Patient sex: F
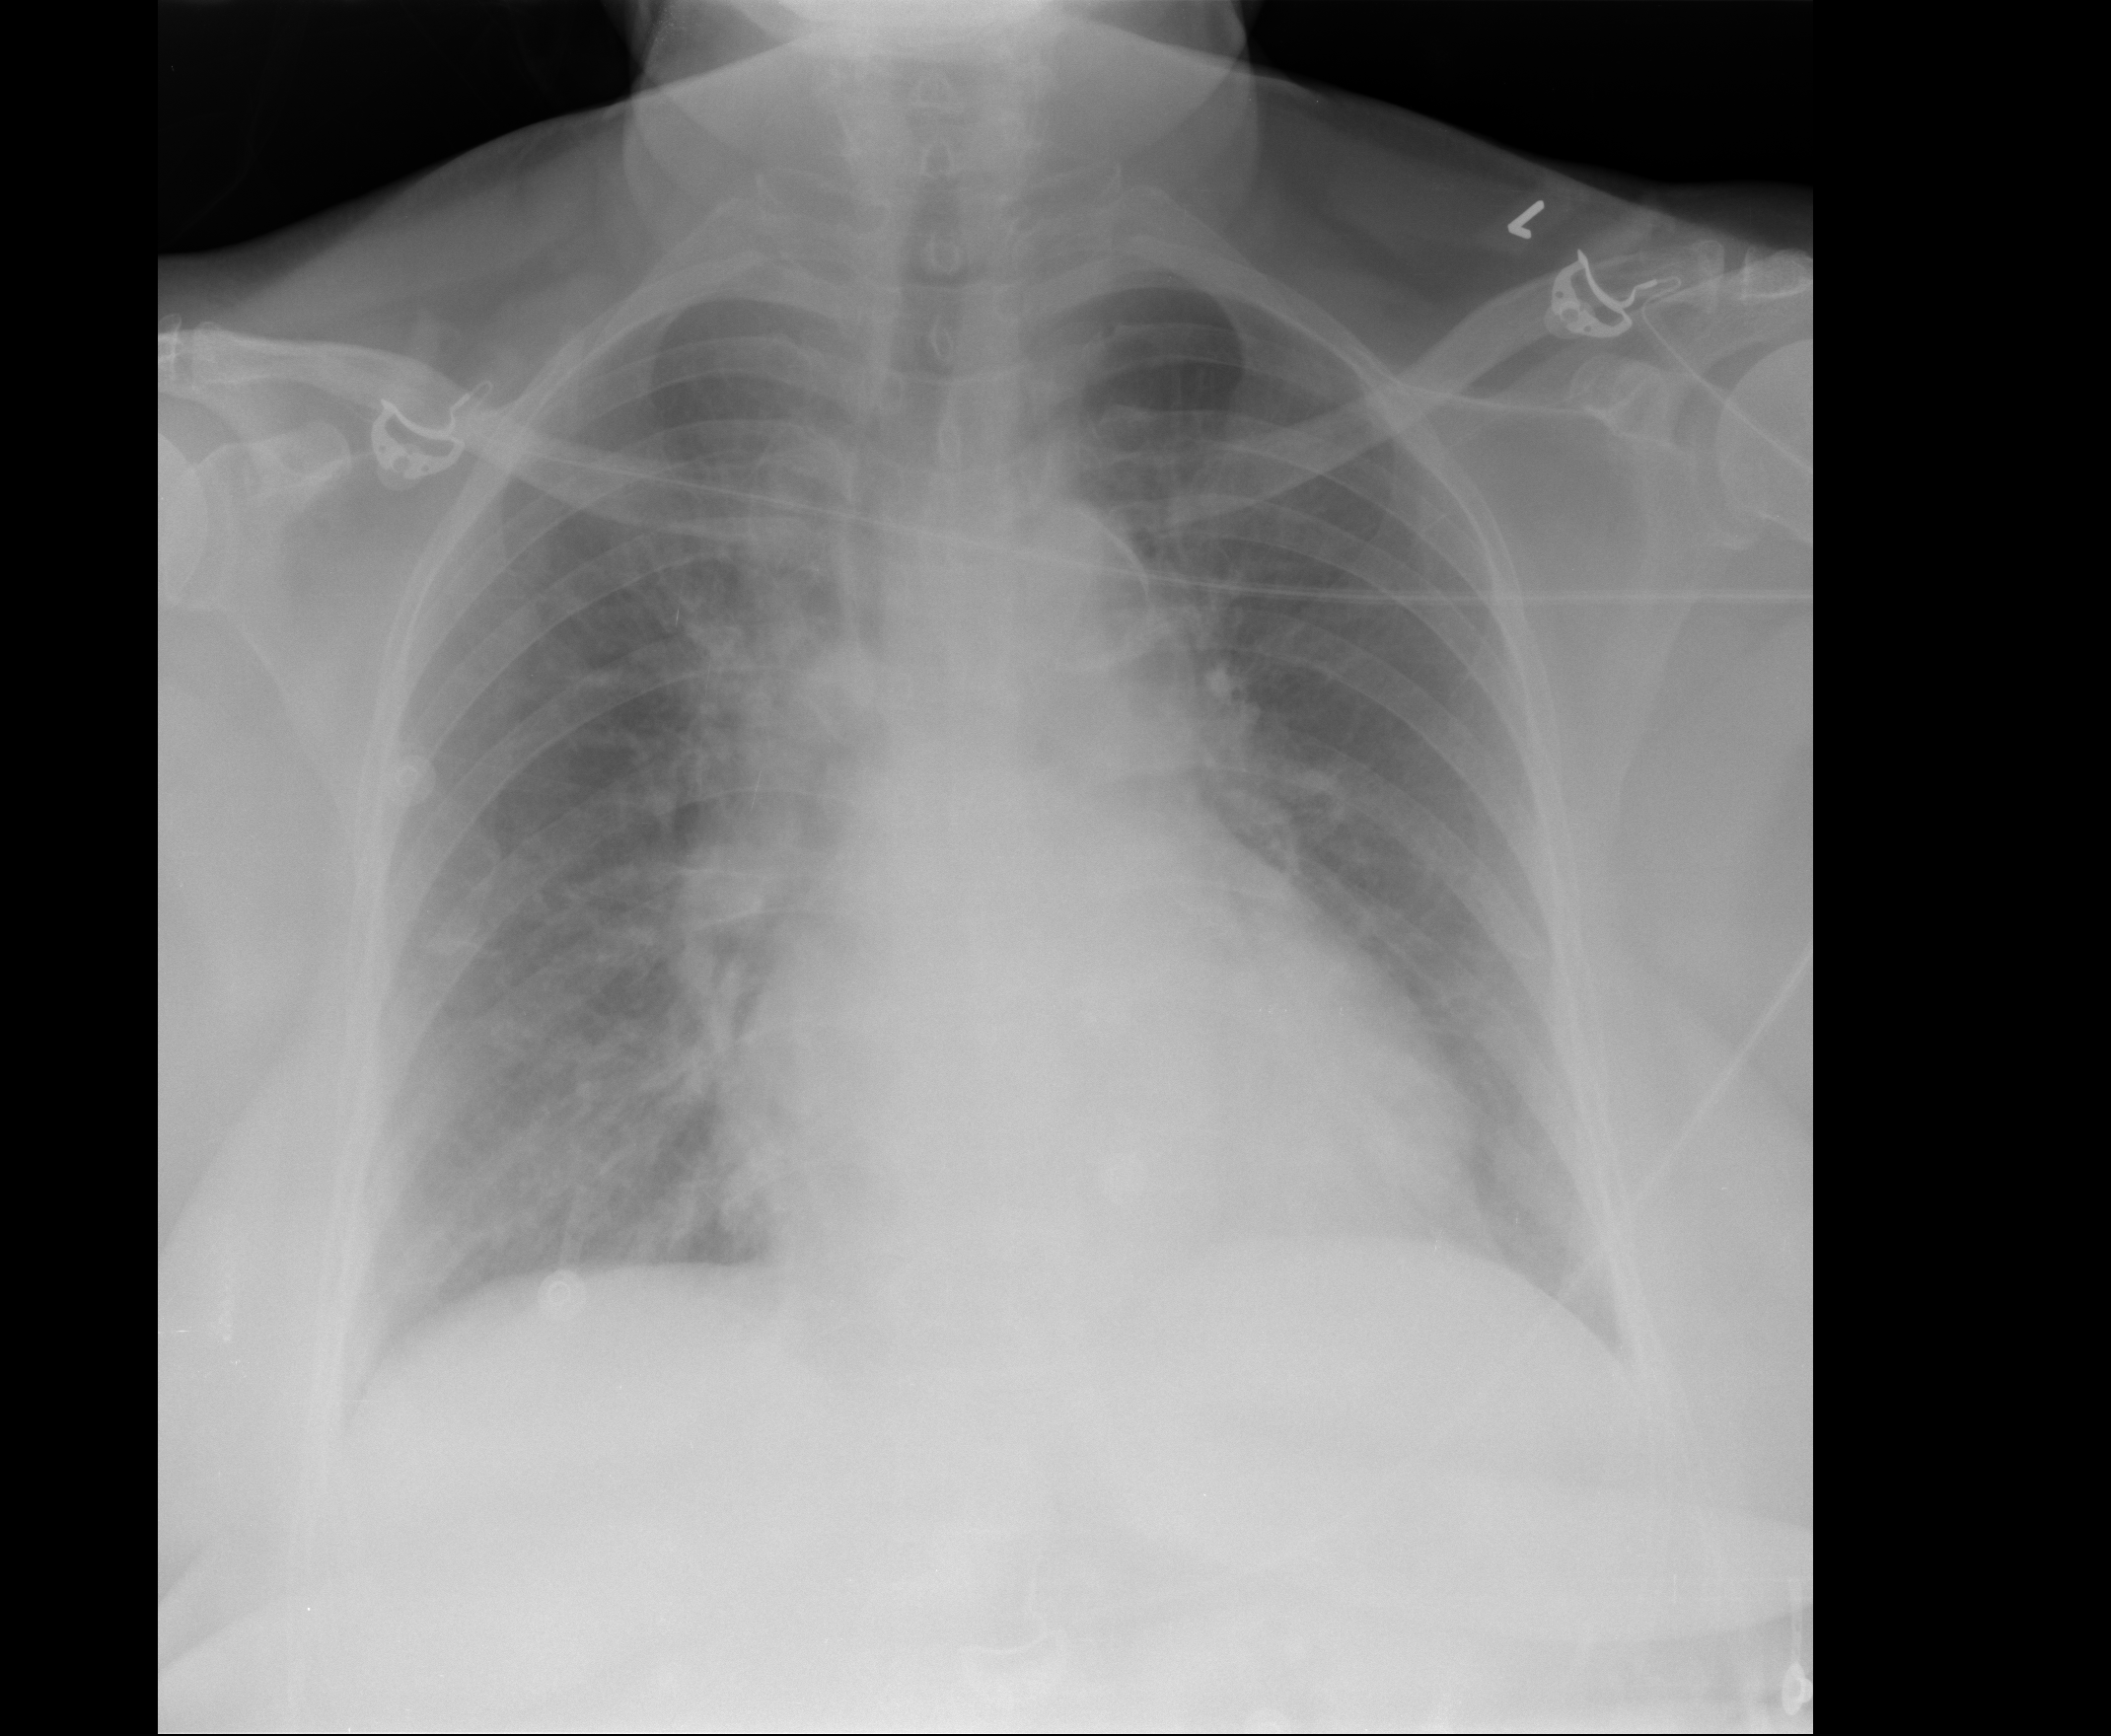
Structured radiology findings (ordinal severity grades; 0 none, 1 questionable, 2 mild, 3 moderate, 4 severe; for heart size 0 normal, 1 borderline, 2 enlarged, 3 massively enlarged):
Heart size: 2
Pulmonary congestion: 2
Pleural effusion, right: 0
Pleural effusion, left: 0
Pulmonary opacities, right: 2
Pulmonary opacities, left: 0
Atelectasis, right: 2
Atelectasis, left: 2